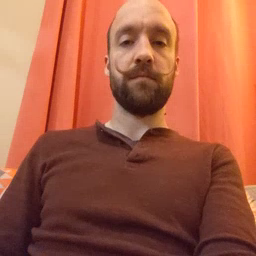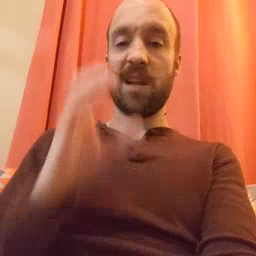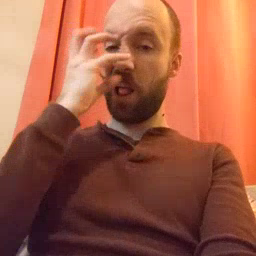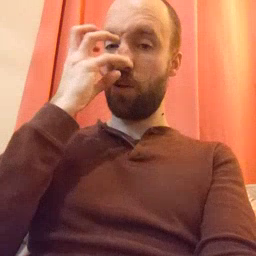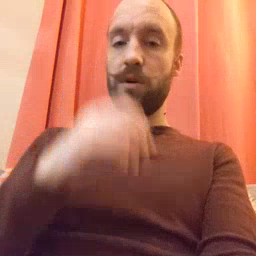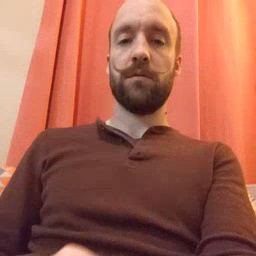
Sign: clown